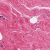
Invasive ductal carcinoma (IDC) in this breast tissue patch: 0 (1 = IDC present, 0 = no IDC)